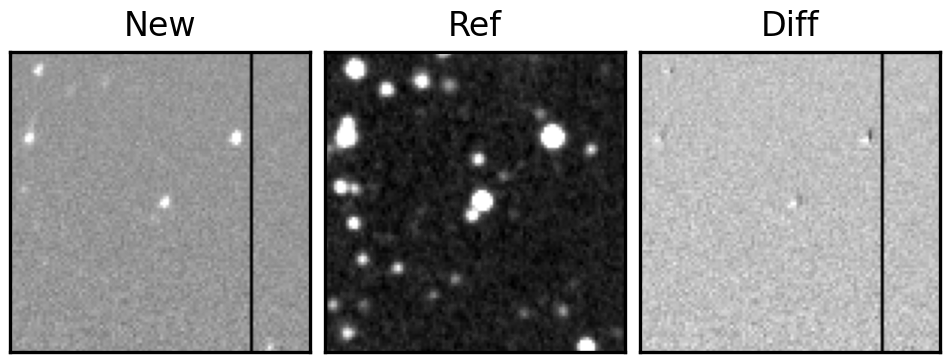
Label: bogus